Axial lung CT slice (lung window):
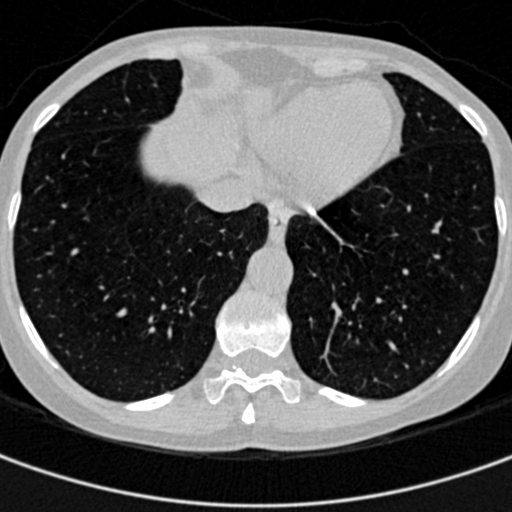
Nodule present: no